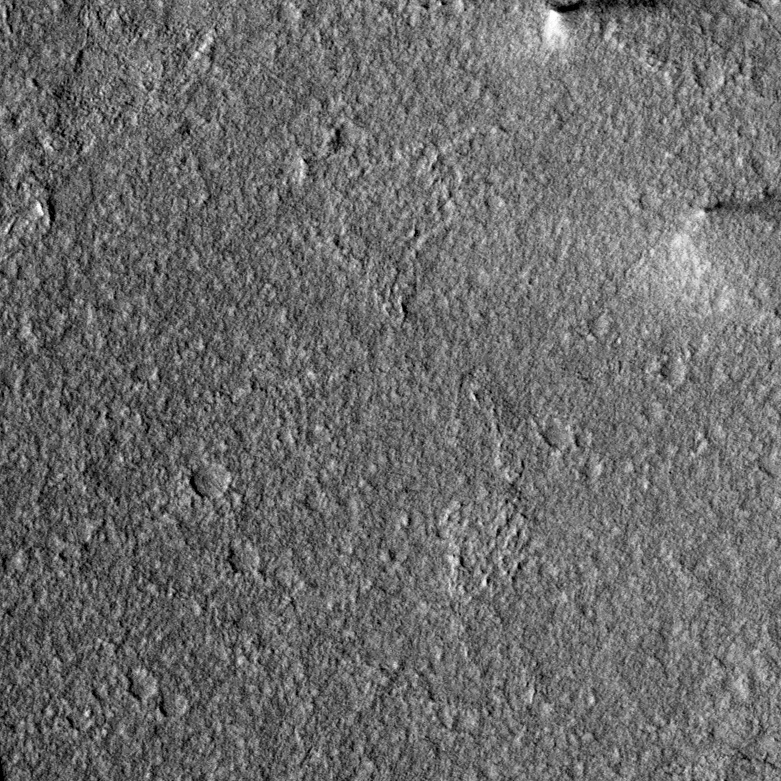
Label: dustdevil, dustdevil